Aerial crown-view tile of a tropical tree (Barro Colorado Island, Panama), acquired 20250512:
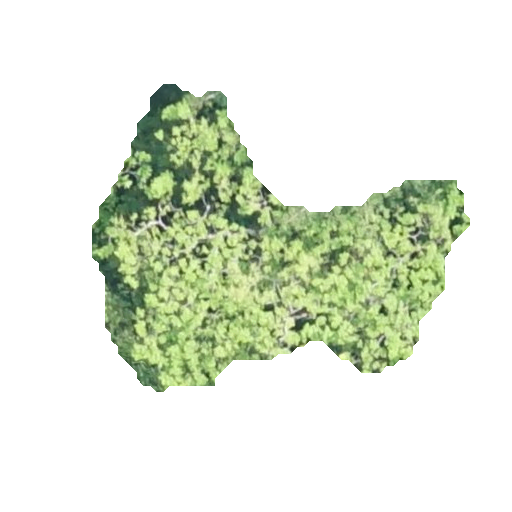
Species: Spondias mombin
GBIF accepted scientific name: Spondias mombin
Crown area: 99.426 m²